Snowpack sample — Buffalo Mountain, Silverthorne, Colorado, USA (1/25/25, 10:11 AM MST)
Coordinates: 39.6222, -106.1139
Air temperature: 22 °F
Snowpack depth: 110 cm
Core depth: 40 cm
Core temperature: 46.4 °F
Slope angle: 12°, slope face: 102°
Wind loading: high
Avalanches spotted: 0
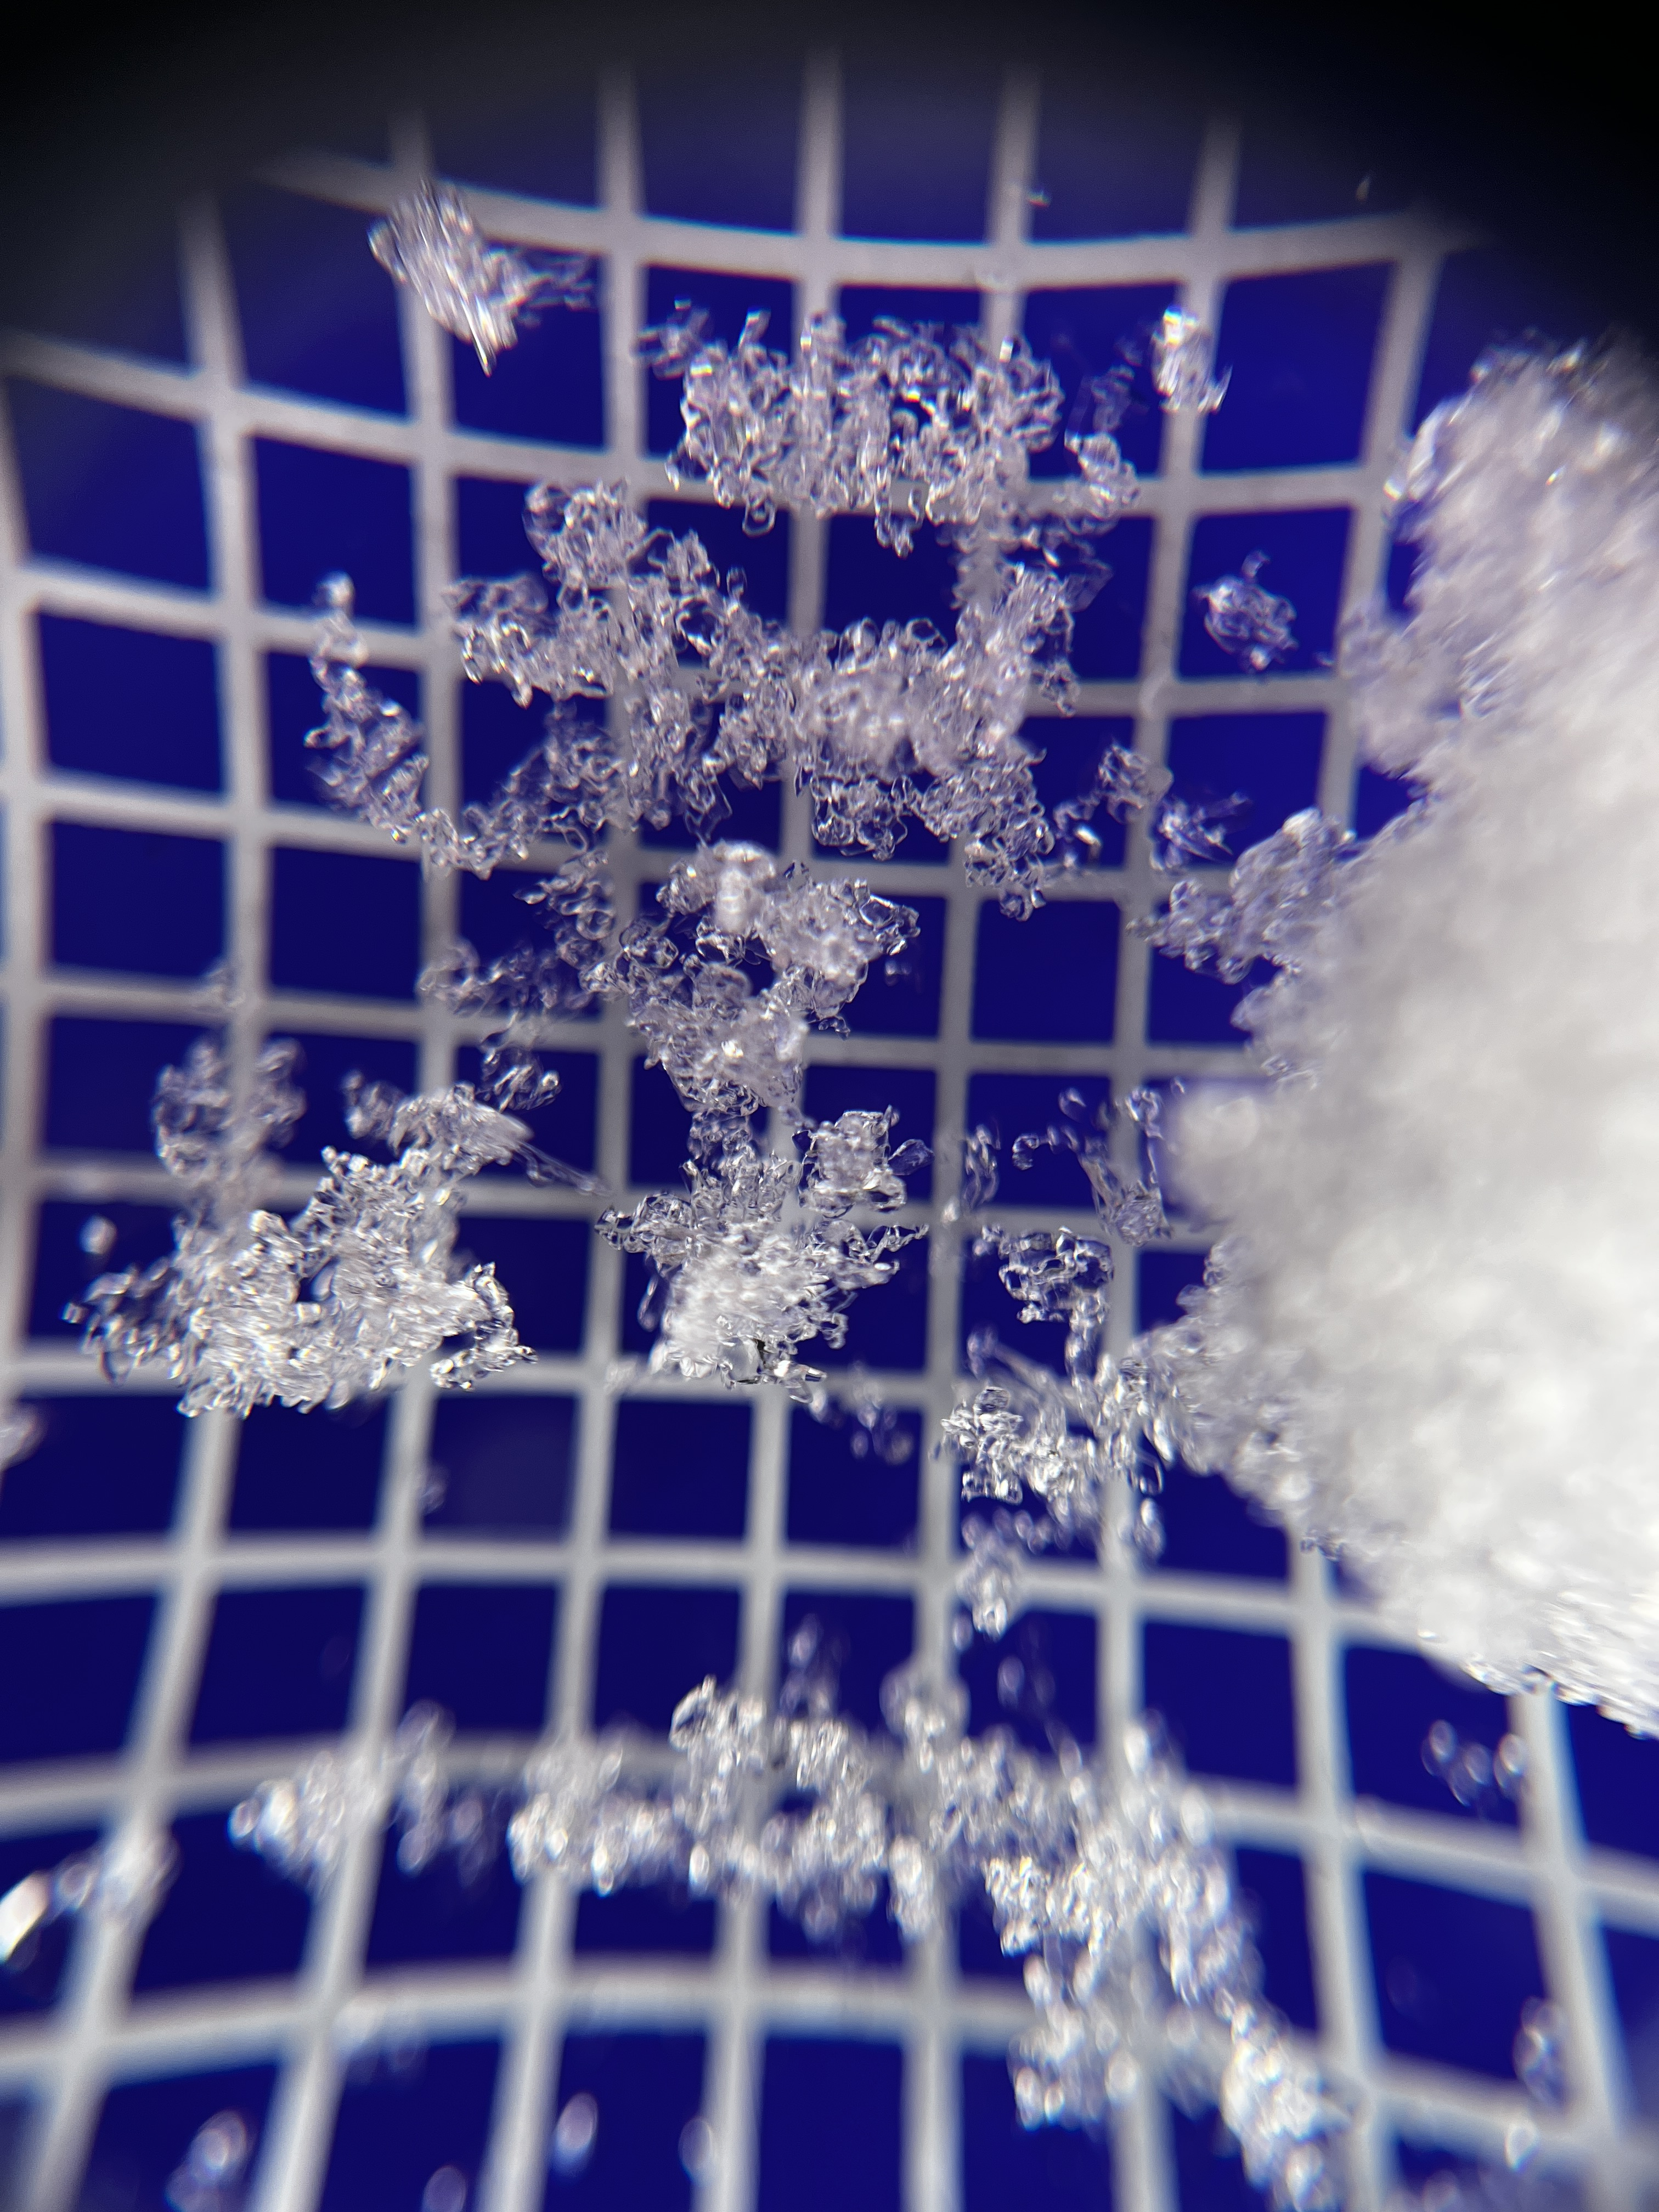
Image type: magnified_profile
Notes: No avalanches nearby, collected on the outskirts of a fire break 15 meters from the treeline, on way to Buffalo and Red Mountain